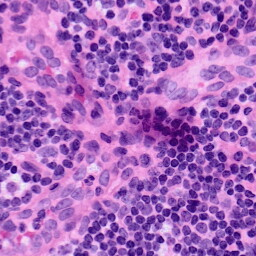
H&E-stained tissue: LymphNode